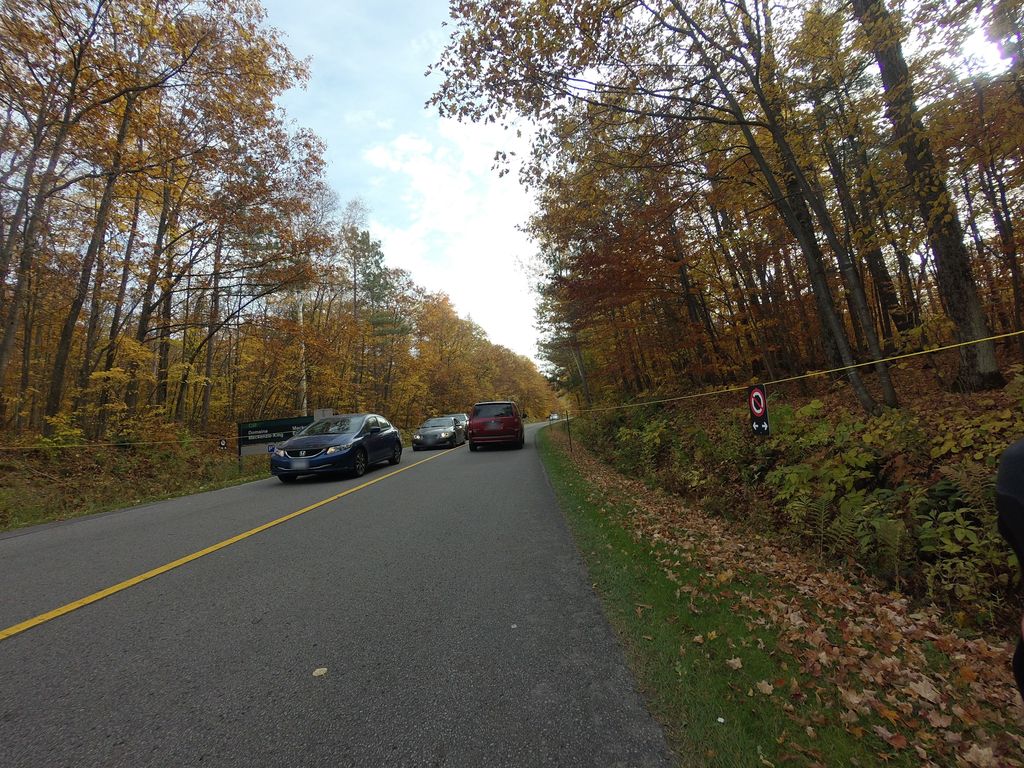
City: ottawa-gatineau